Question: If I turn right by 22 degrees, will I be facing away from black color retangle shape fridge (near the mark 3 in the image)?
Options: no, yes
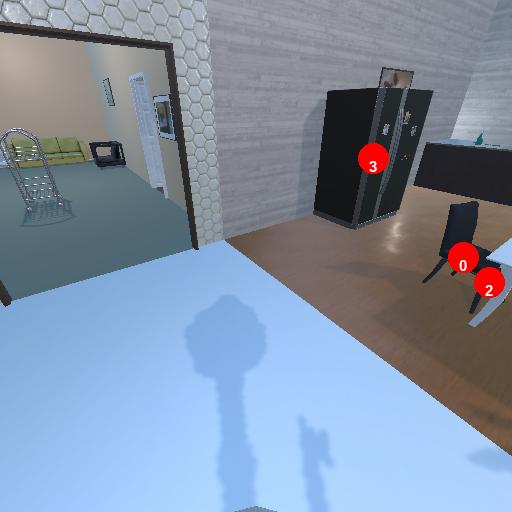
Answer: no